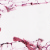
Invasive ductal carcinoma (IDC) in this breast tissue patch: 0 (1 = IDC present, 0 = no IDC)